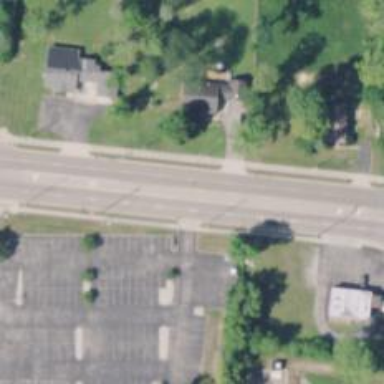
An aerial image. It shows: Secondary road with asphalt surface.